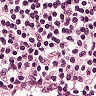
Metastatic tissue present: no